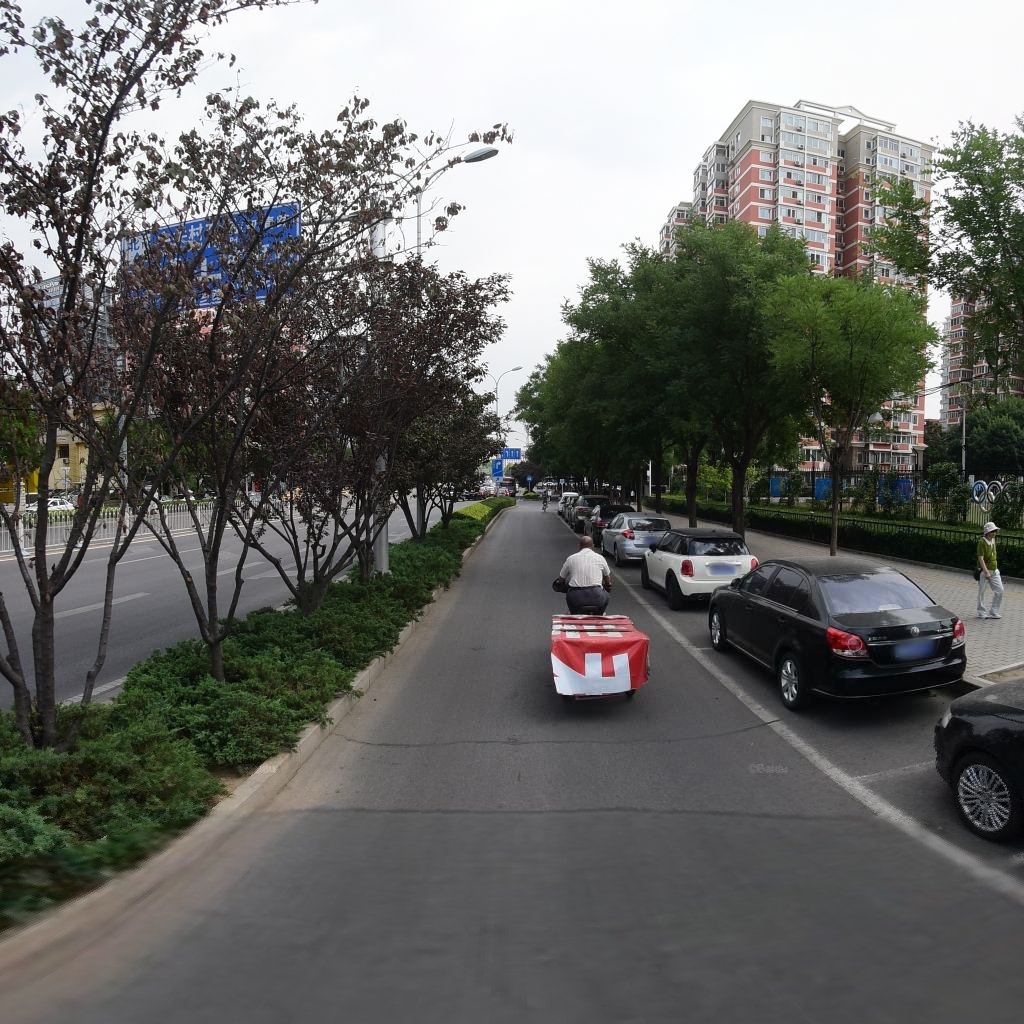
Region: Haidian
Road damage annotations: transverse patch